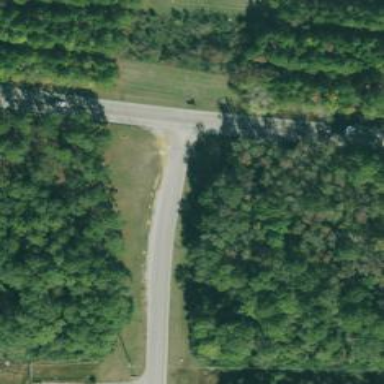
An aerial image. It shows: Stop road.